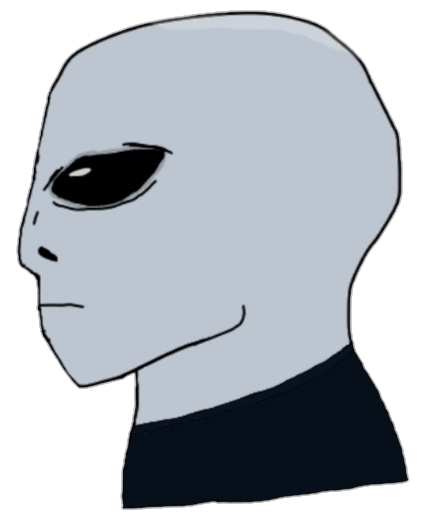
Label: 4_Yes_Chad